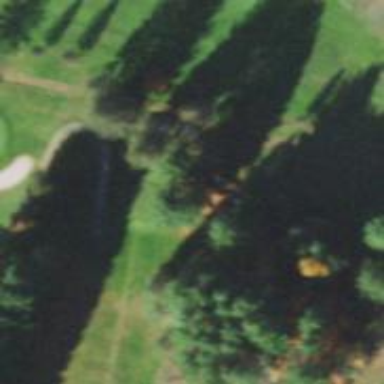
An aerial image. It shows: Golf tee.